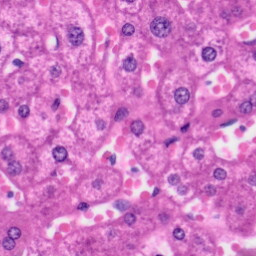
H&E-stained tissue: Liver